Aerial crown-view tile of a tropical tree (Barro Colorado Island, Panama), acquired 20250217:
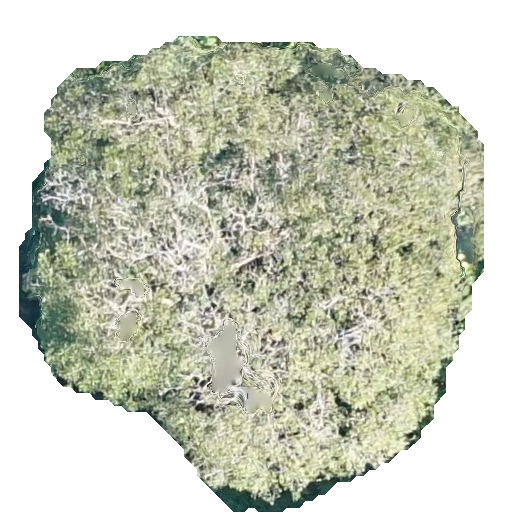
Species: Dipteryx oleifera
GBIF accepted scientific name: Dipteryx oleifera
Crown area: 246.663 m²